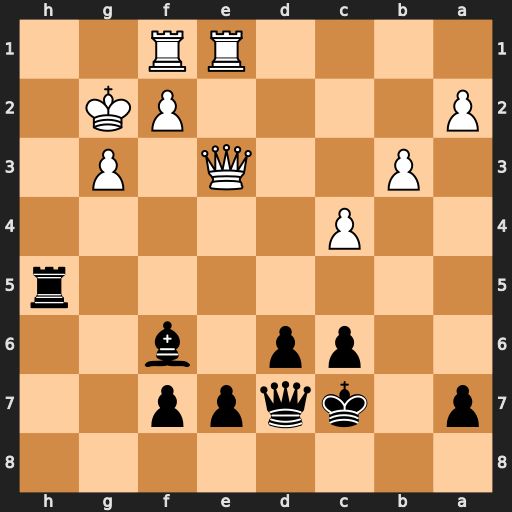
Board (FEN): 8/p1kqpp2/2pp1b2/7r/2P5/1P2Q1P1/P4PK1/4RR2
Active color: b
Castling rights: -
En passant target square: -
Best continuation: Qh3+ Kf3 Rf5+ Ke2 Re5